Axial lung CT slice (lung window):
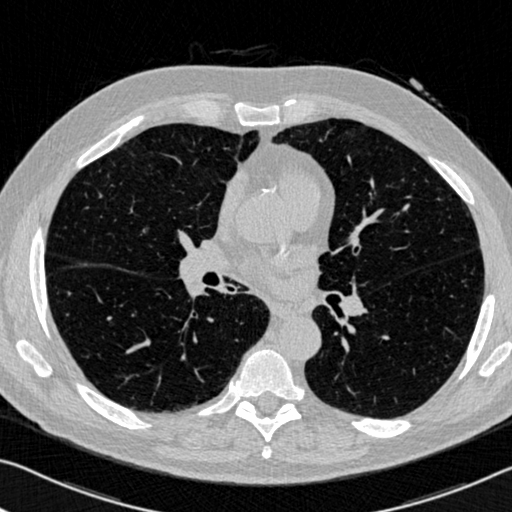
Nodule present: no